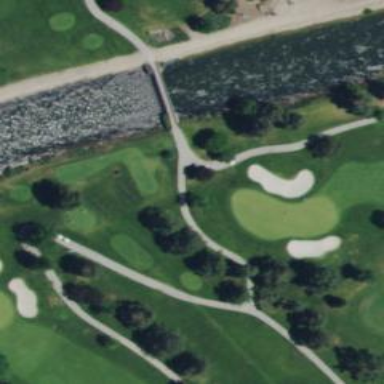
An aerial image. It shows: Service road that includes bridge over golf cart path.